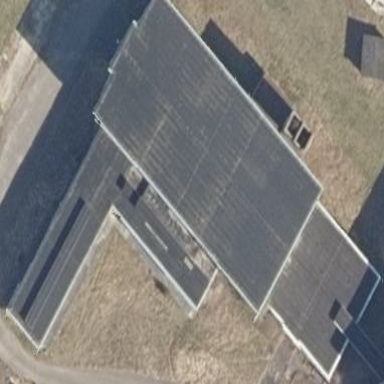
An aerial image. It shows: Service building.